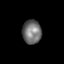
Tissue: skin
Cell type: Others
Senescence score: 0.8106
Nuclear area (px): 448
Mean DAPI intensity: 111.268